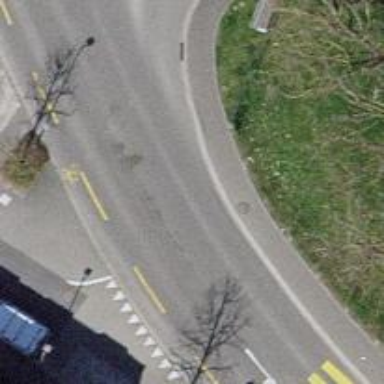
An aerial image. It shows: Secondary road serving bus traffic.